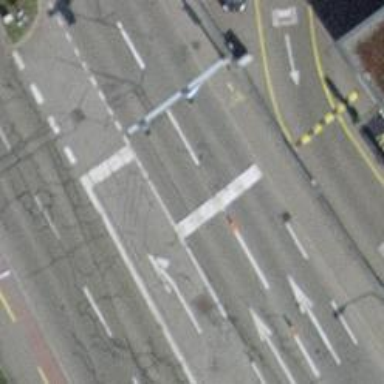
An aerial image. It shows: Road with traffic signals.